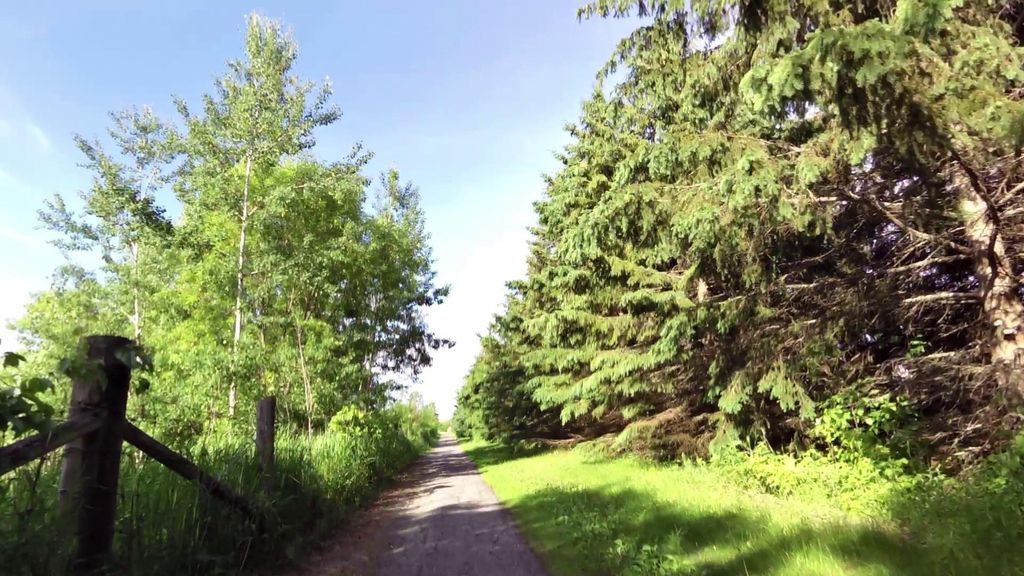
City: ottawa-gatineau